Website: walmart
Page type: receipt
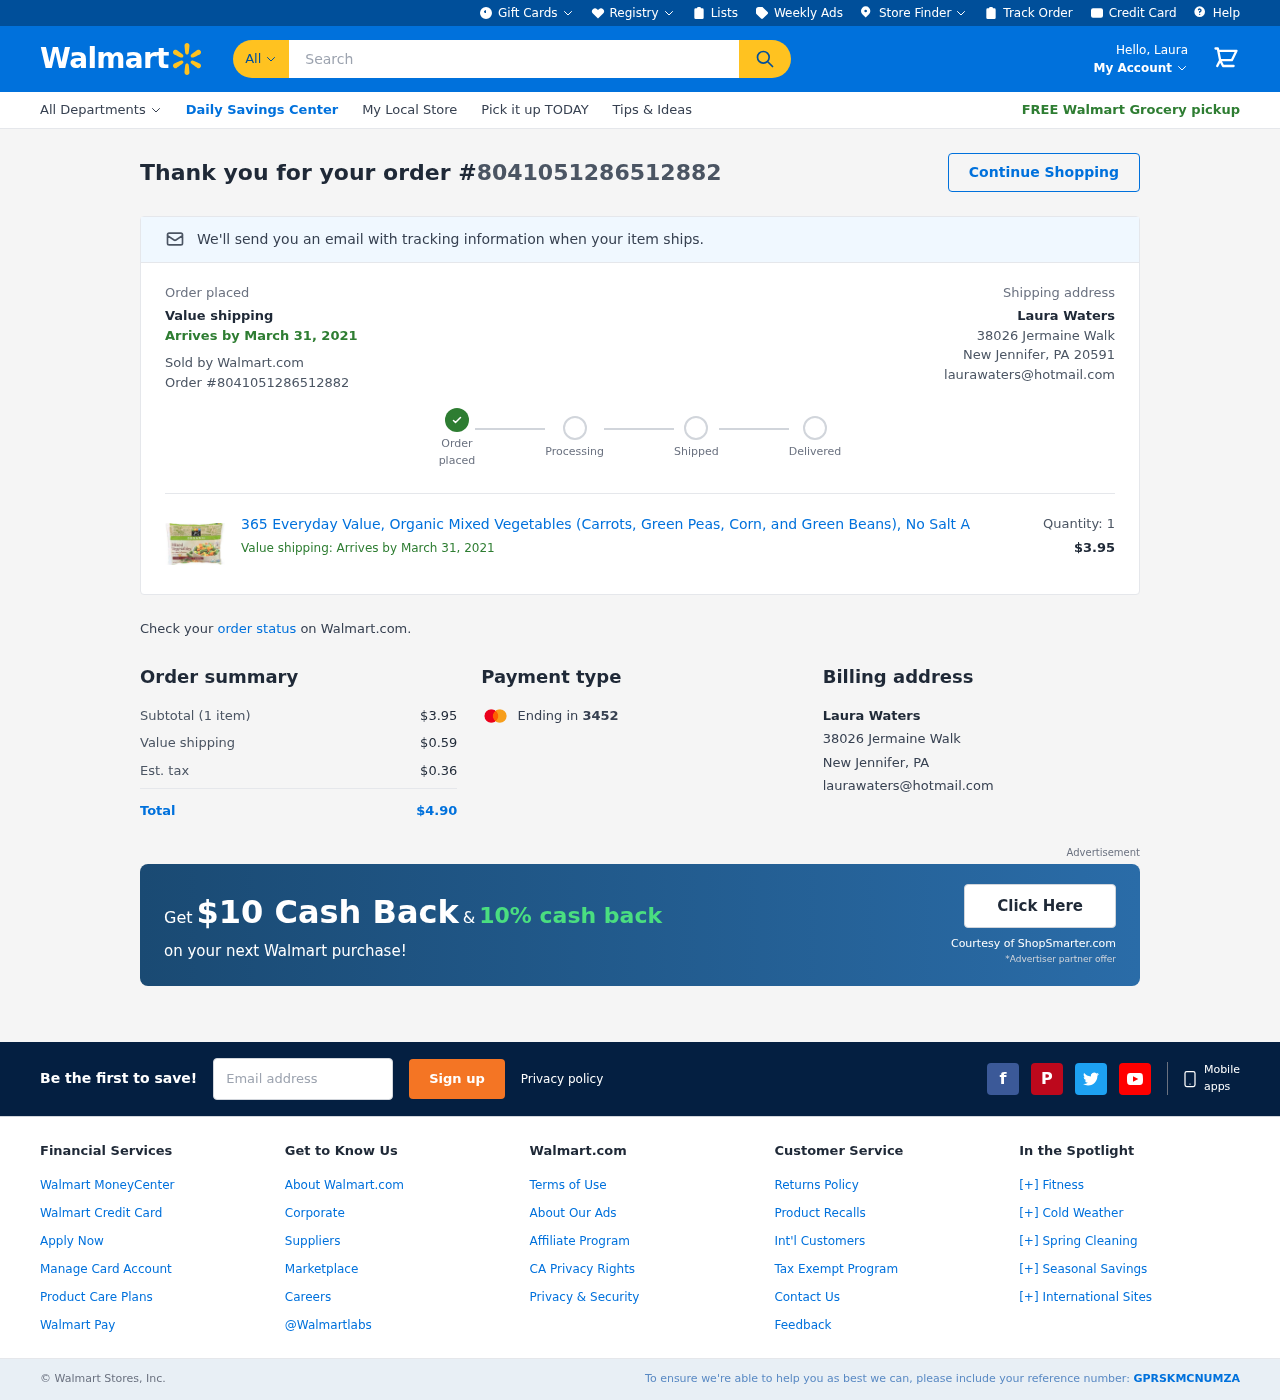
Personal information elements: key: PII_CARD_LAST4
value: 3452
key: PII_EMAIL
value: laurawaters@hotmail.com
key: PII_FIRSTNAME
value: Laura
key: PII_FULLNAME
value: Laura Waters
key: PII_STREET
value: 38026 Jermaine Walk
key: PII_CITY_STATE_ZIP
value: New Jennifer, PA 20591
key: PII_FULLNAME2
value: Laura Waters
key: PII_STREET2
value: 38026 Jermaine Walk
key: PII_CITY_STATE2
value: New Jennifer, PA
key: PII_EMAIL2
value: laurawaters@hotmail.com
Product elements: key: PRODUCT1_NAME
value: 365 Everyday Value, Organic Mixed Vegetables (Carrots, Green Peas, Corn, and Green Beans), No Salt A
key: PRODUCT1_PRICE
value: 3.95
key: PRODUCT1_QUANTITY
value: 1
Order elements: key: ORDER_ID2
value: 8041051286512882
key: ORDER_DELIVERY_DATE
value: March 31, 2021
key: ORDER_ID
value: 8041051286512882
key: ORDER_DELIVERY_DATE2
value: March 31, 2021
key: ORDER_NUM_ITEMS
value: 1
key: ORDER_SUBTOTAL
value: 3.95
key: ORDER_SHIPPING_COST
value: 0.59
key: ORDER_TAX
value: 0.36
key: ORDER_TOTAL
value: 4.90
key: ORDER_REF
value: GPRSKMCNUMZA
Search elements: key: HEADER_SEARCH
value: Search